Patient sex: M
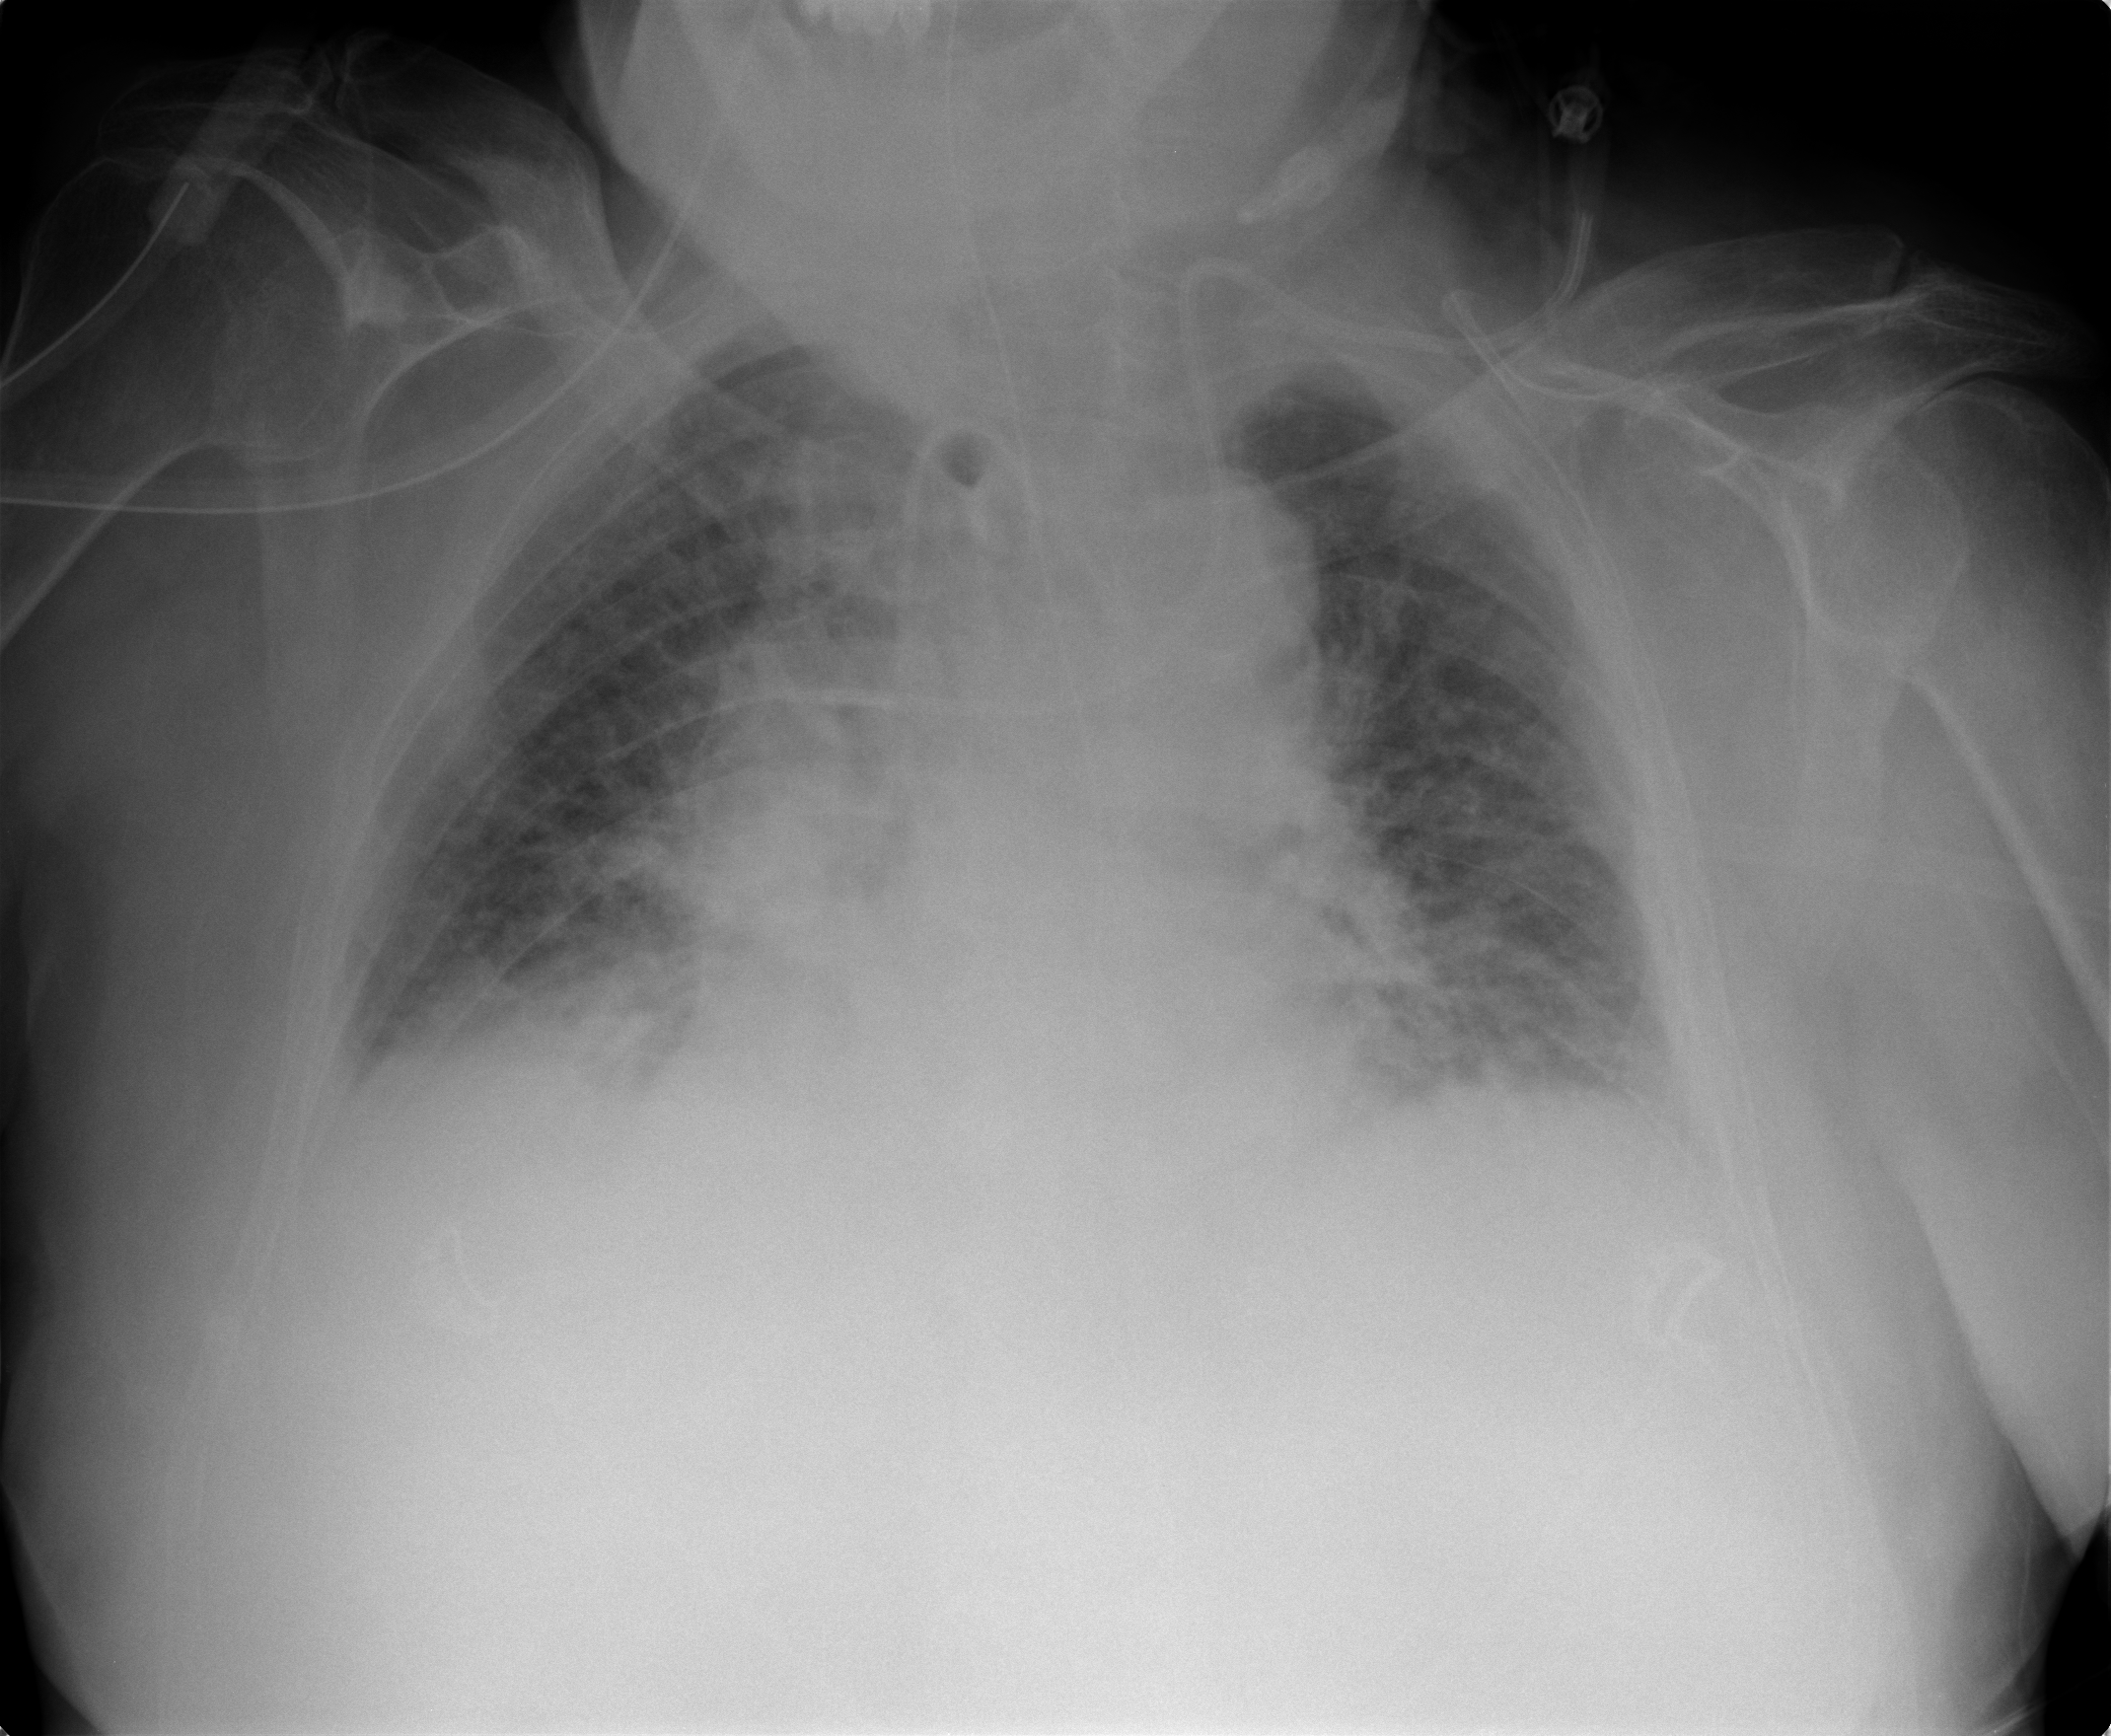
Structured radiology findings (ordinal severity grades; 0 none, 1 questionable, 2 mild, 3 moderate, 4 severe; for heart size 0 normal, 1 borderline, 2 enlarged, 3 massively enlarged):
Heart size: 2
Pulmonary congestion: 3
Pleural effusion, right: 2
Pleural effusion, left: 2
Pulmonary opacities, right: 1
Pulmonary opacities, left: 1
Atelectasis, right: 2
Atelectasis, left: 2